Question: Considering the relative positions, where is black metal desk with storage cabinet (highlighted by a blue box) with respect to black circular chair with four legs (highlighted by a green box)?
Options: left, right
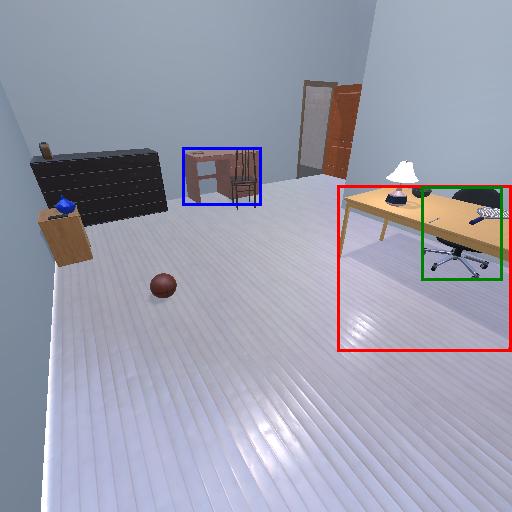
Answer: left